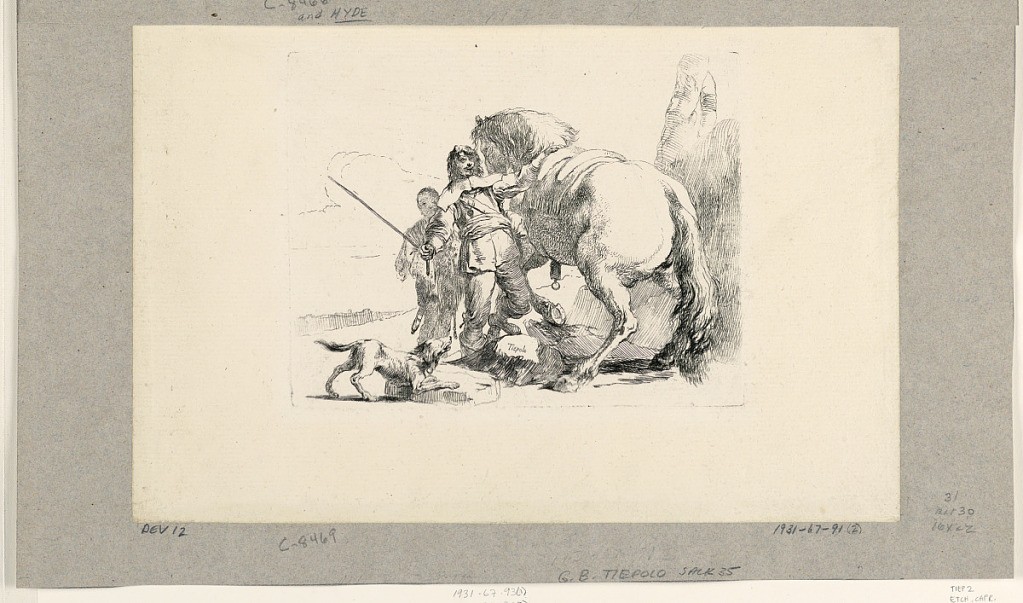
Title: Soldier with Horse and Groom, from the Vari Capricci
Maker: Giovanni Battista Tiepolo, Italian, 1692 - 1770
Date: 1750–1760
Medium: Etching on laid paper
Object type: Print
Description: Only state